Question: I have function which reads a File & checks its contents.
The file contains some binary content along with non alphabet characters like '()', '=', 'divided by symbol', etc.
The function which does the reading is:
'''
int FindMyWord(const char *fileName)
{
ifstream myFile (fileName);
if(!myFile)
return false;
string wordSearch = "MyWord";
string line;
int result = 0;
while(getline(myFile, line))
{
if(line.find(wordSearch) != string::npos)
result++;
}
//if(!myFile.eof() || !myFile)
if(!myFile)
printf("Problem Reading the File: %s
", (const char *)fileName);
myFile.close();
return result;
}
'''
I am having these 2 problems:
1. If a line contains binary characters then it is not reading the complete line, just reading the first word (atleast that's what I am observing by opening the file in VS2010).
2. When it encounters the character ( for the beginning of a line the while loop is terminated & the printf() is printed.
If 'string::getline()' cannot read such characters then what is the solution?
Thank You.
: The Image of some of the binary data in the file:

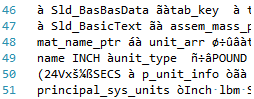
Answer: A text input stream should not fail on a bracket character.
If you actually need a binary stream, use ifstream(filename, std::ios::binary)